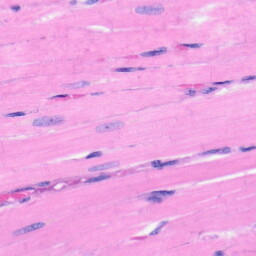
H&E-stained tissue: Heart